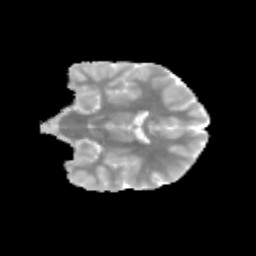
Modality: MD
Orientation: coronal
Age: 11
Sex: male
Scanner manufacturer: siemens
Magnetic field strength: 3 T
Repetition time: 3.8 s
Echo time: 0.07 s